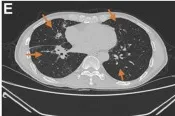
Image evaluation after fourth-line treatment of penpulimab combined with lenvatinib in February 2022: progressive disease.
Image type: radiology (ct)